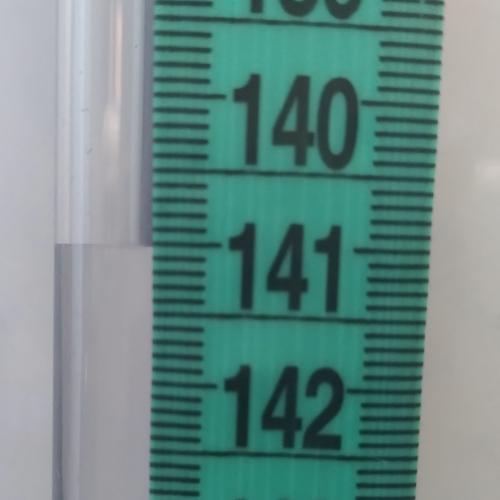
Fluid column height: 141.0 cm